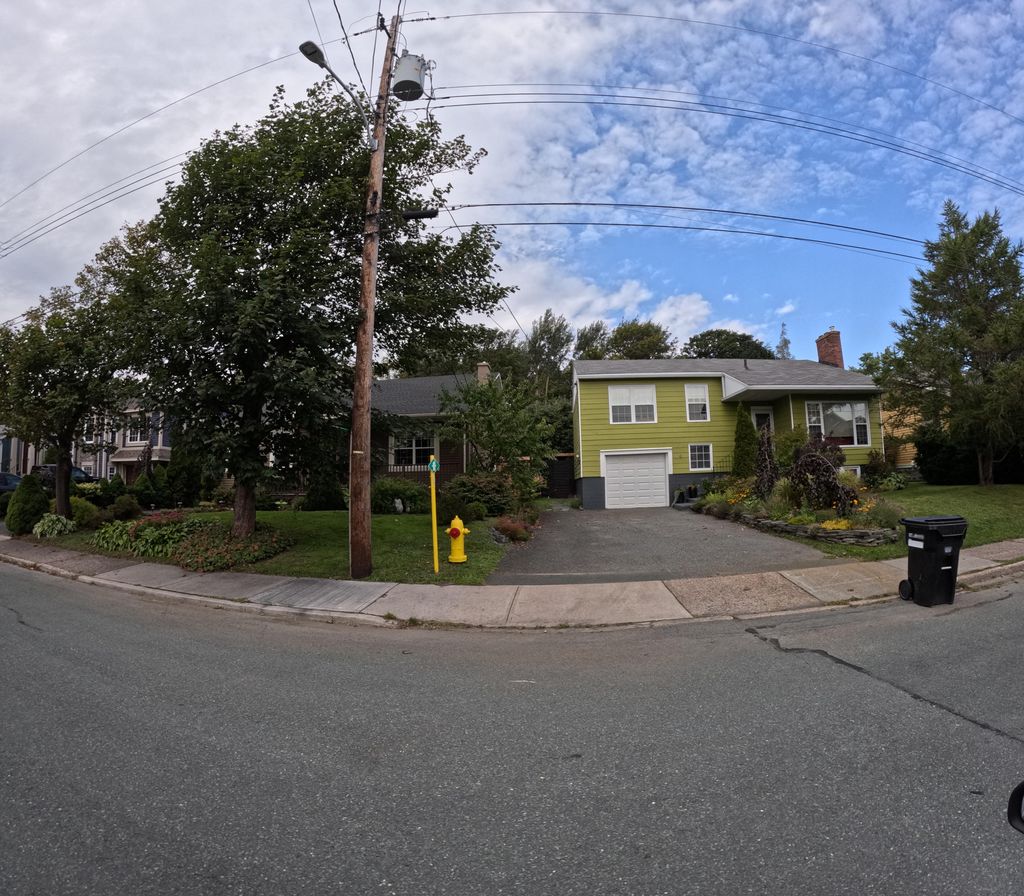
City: st_johns